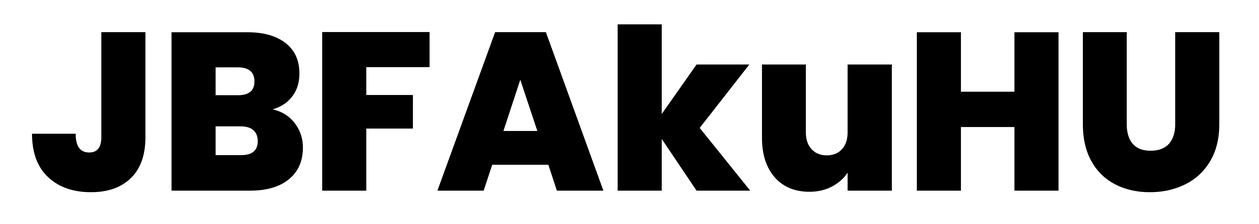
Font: Poppins-ExtraBold